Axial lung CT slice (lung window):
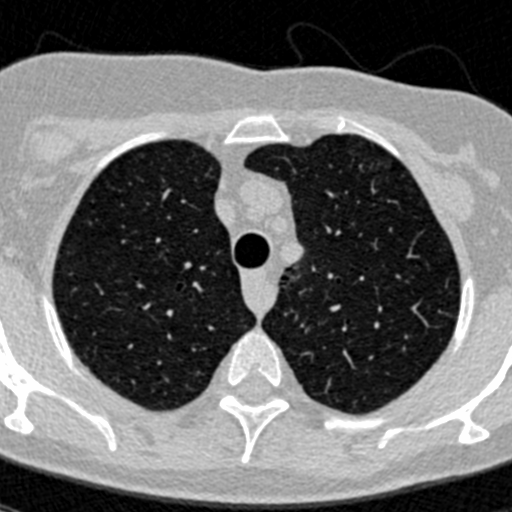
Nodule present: no